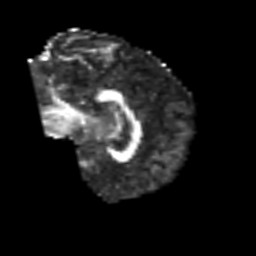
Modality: FA
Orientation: sagittal
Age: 49
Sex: male
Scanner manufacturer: siemens
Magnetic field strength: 3 T
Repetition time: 6.1 s
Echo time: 0.101 s